Question: I developed a Monopoly Clone game (Bolivian monopoly) for the university.
I put the monopoly board into Jpanel and try to get the mouse position in the exactly coordinate using e.getX() into the mouse listener event. the problem is that my game supports a loot of resolution 800x600, 1024x768, 1680x1050 .... How can i get the same location click when i chance the screen resolution??

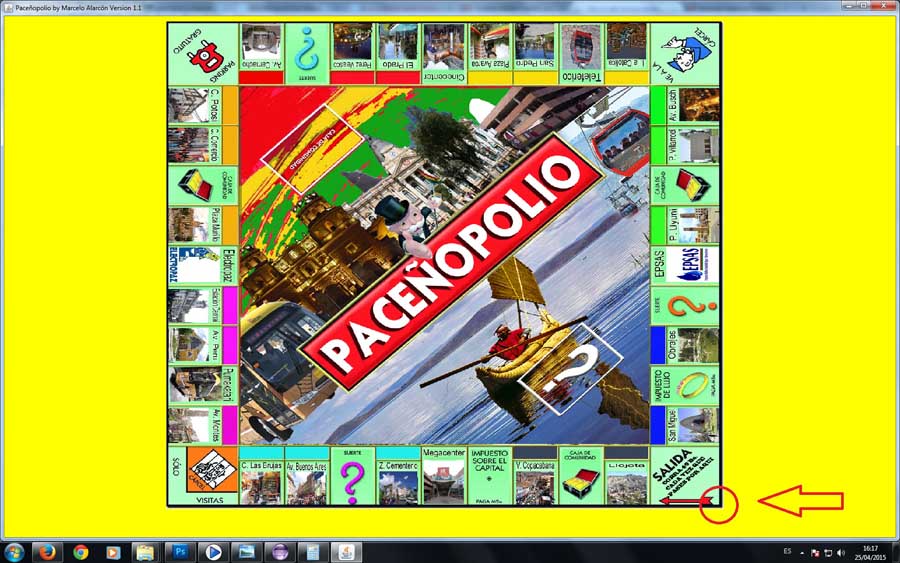
Answer: the best way would be to not work with pixel coordinates but with percent coordinates.
on the screenshot, your board has a top offset and a left offset, as well as a width and a height.
for the current mouse x position, subtract the left offset and divide by the width of the game-board. the x value you will get will be:
less than 0: mouse is left of the board
between 0 and 1: relative position on the board (0 is totally on the left, 1 is totally on the right)
greater than one: mouse position is right of the board.
same applies for the y position.
If you then do all you clipping calculations based on these relative values, everything should work dependency independent.